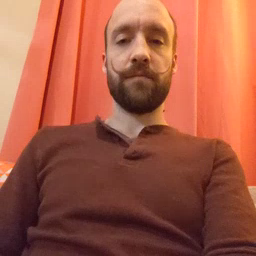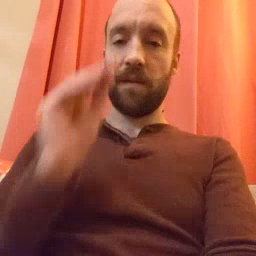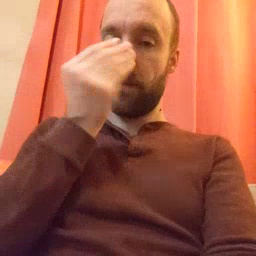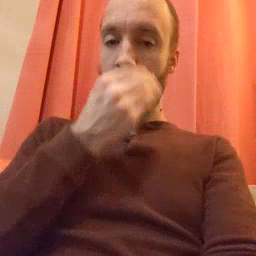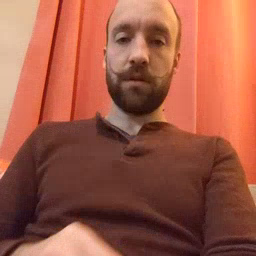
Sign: flower